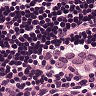
Metastatic tissue present: yes